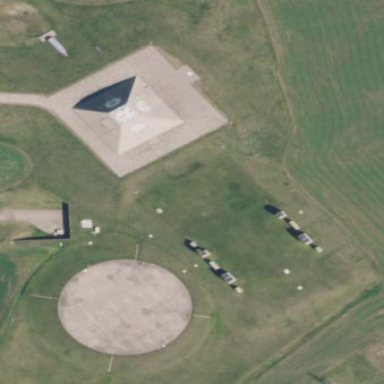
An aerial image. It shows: Military bunker.